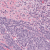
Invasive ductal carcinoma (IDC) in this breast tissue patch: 1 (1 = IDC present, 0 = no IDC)